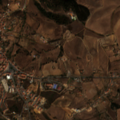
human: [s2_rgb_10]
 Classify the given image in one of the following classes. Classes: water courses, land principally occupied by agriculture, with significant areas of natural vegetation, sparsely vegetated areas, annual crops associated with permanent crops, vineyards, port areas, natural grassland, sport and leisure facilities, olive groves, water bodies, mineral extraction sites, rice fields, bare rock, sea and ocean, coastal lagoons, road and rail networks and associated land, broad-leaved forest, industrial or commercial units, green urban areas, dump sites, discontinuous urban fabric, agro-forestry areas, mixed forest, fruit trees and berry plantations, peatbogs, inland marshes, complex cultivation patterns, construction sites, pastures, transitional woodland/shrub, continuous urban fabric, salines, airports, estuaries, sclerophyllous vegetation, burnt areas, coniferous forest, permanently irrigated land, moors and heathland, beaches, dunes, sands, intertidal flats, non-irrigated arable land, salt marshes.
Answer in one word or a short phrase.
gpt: discontinuous urban fabric, non-irrigated arable land, complex cultivation patterns